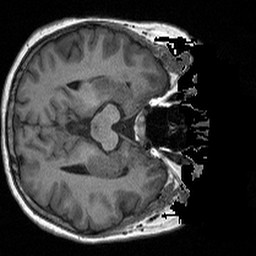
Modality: T1w
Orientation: axial
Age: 55
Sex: female